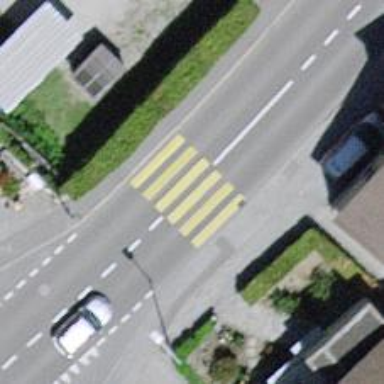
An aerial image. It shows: Marked road crossing.